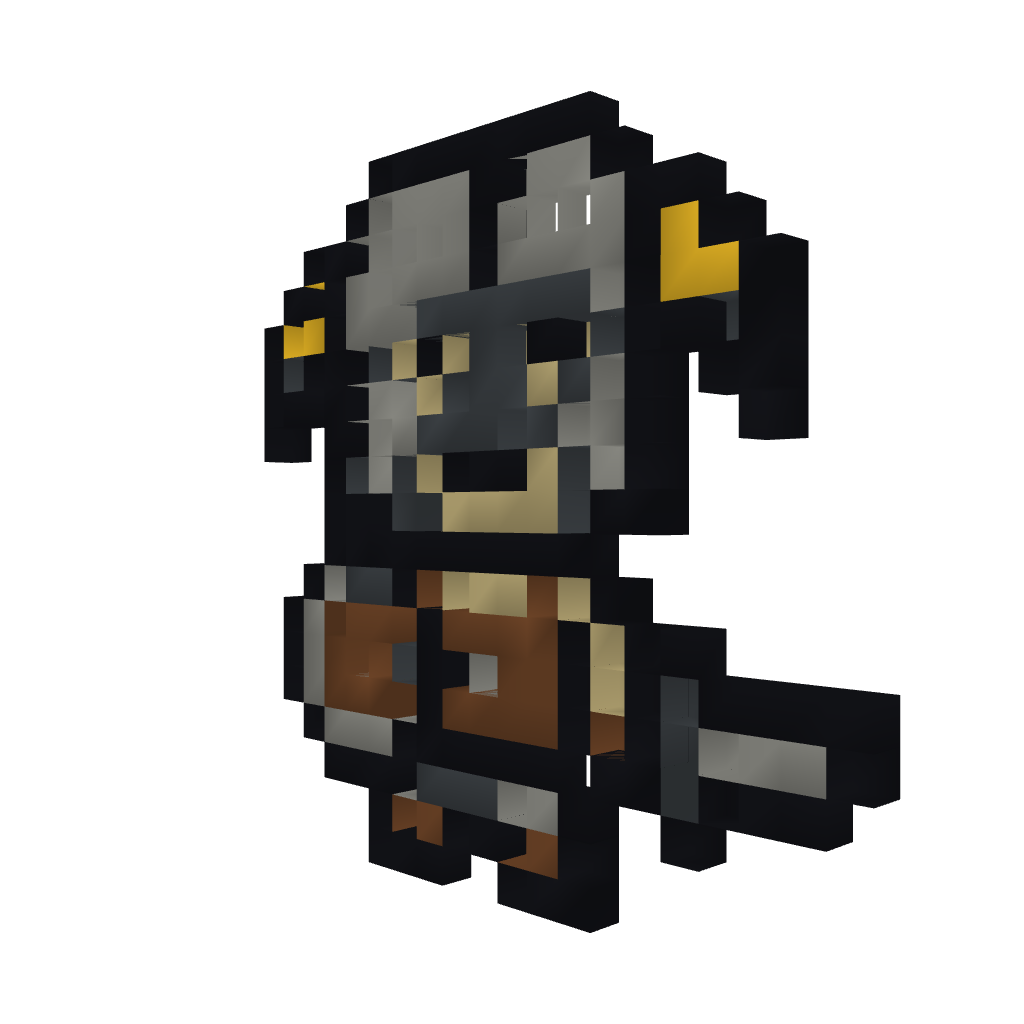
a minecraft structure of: Man Its A Viking